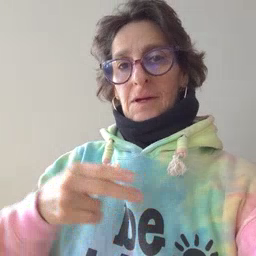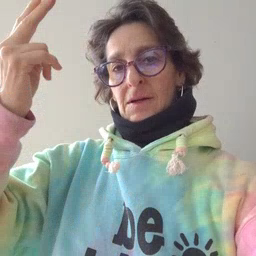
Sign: high